Question: I just formatted my OS due some reason so installed python and django again. I tried to create the python project in the same environment as previous project but unlike that it does not recognizes the "django-admin" command please help me to solve this issue.
I tried reinstall it with pip and also created the environmental variable for django still not worked.
Screenshot:

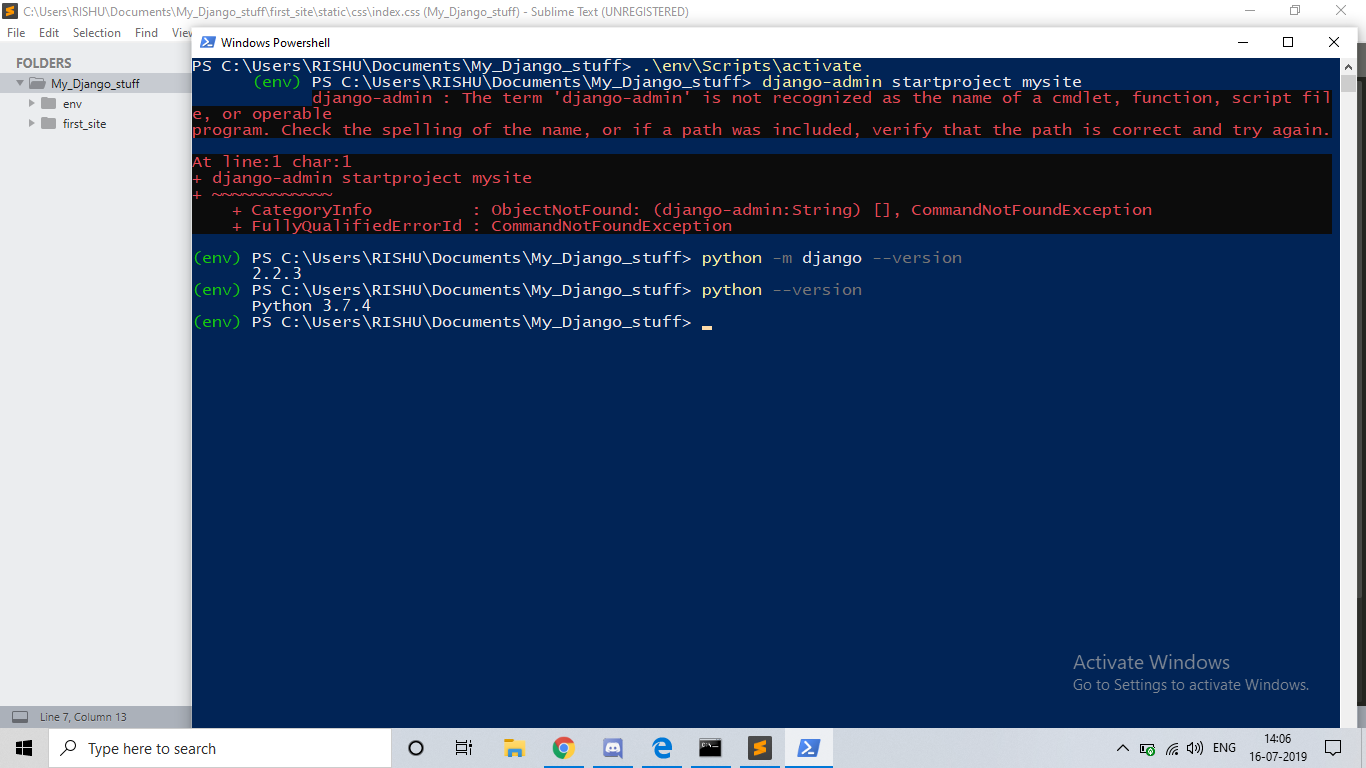
Answer: Make sure you installed Django in the virtualenv you are currently using. Also make sure you added the 'django-admin.py' file to your Python PATH.
If you want to start your project now and reinstall and fix the PATHs later, you can do:
'''
<path_to_django-admin.py> startproject <project_name>
# An example
C:\Python3.7\Scripts\django-admin.py startproject myproject
'''